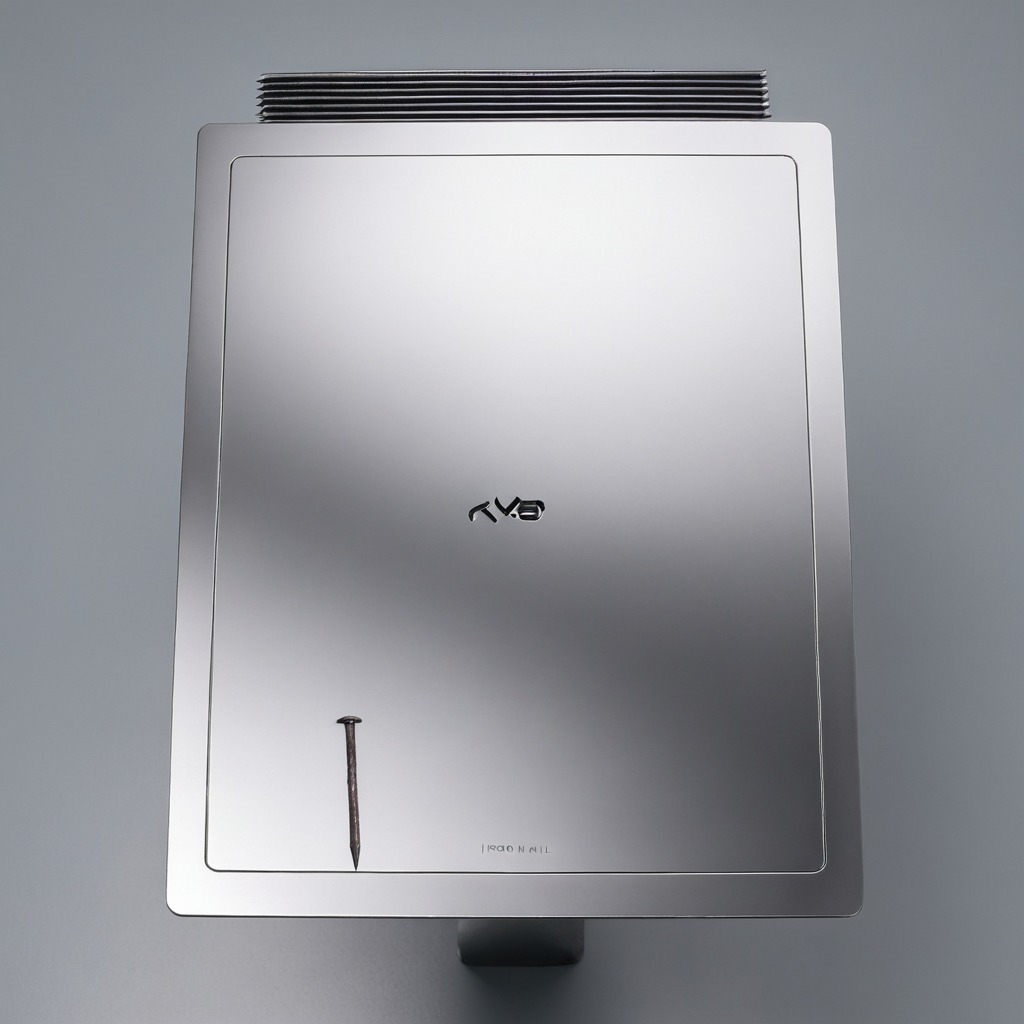
An iron nail is lying on the stainless steel table in a high-end prototyping lab.